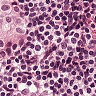
Metastatic tissue present: yes